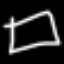
Label: square